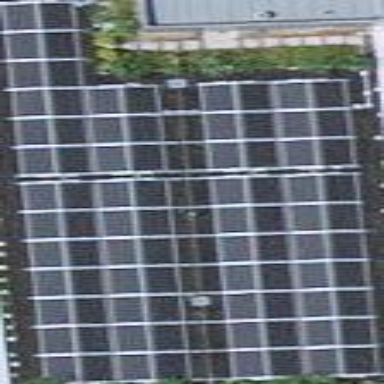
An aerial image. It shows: Solar power generator using photovoltaic method with solar photovoltaic panel types.